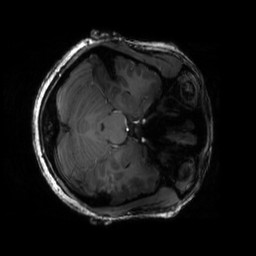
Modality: T1w
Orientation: axial
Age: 24
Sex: female
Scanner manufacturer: siemens
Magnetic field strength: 6.98 T
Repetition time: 3 s
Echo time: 0.00388 s